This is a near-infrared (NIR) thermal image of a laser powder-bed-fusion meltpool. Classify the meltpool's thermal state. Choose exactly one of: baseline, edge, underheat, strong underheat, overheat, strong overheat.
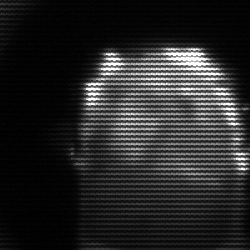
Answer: baseline